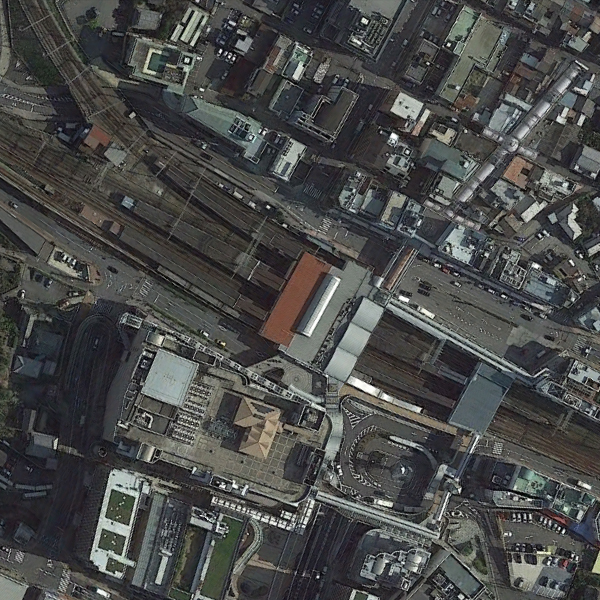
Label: RailwayStation